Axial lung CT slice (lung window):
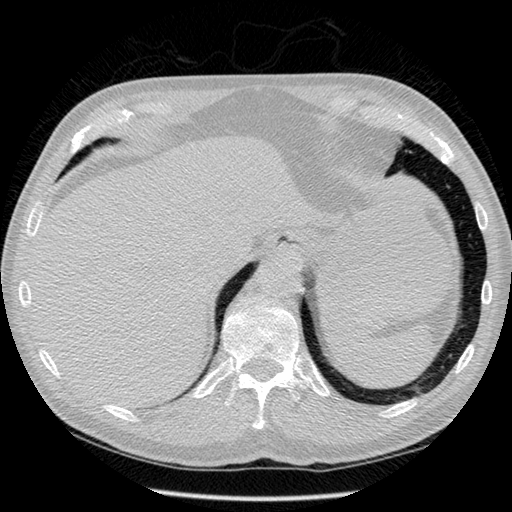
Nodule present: no